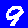
Digit: 9